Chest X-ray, PA view. Patient: 70 years old, sex M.
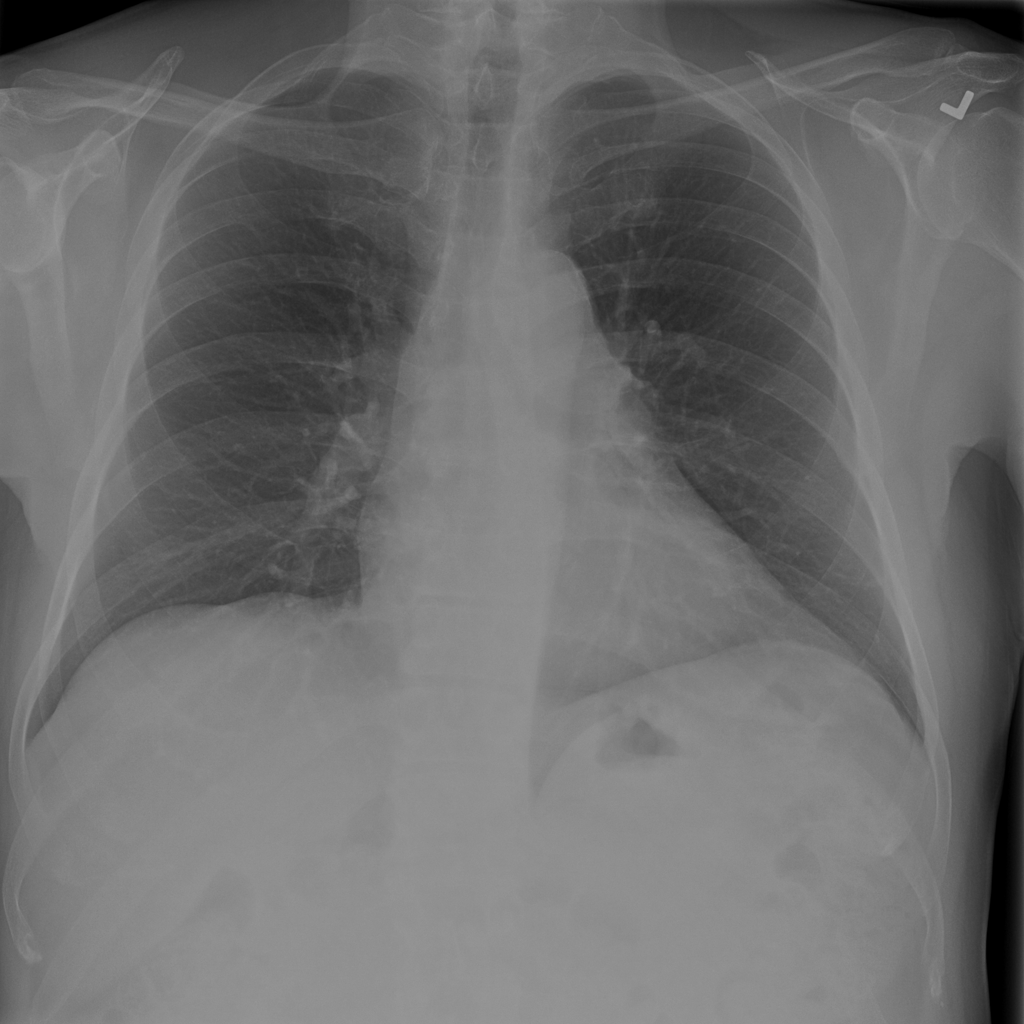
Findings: No Finding